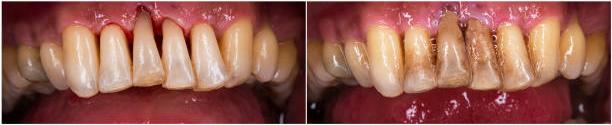
Condition: Calculus